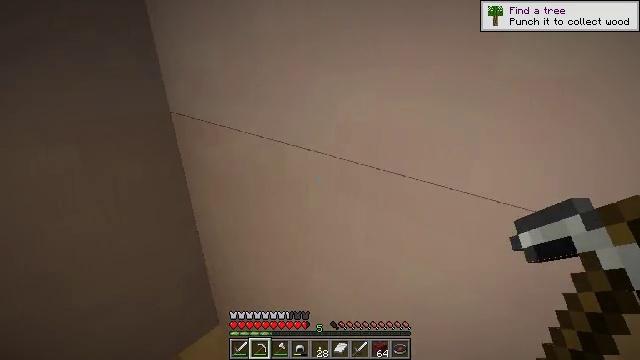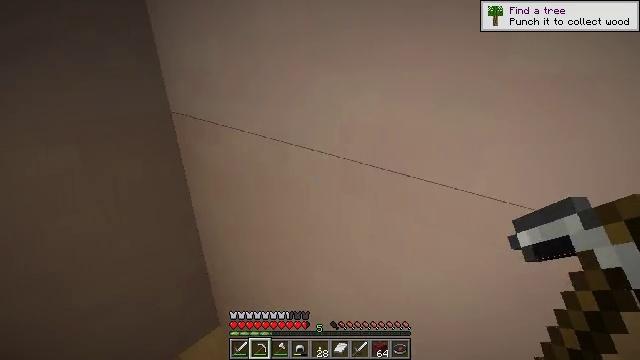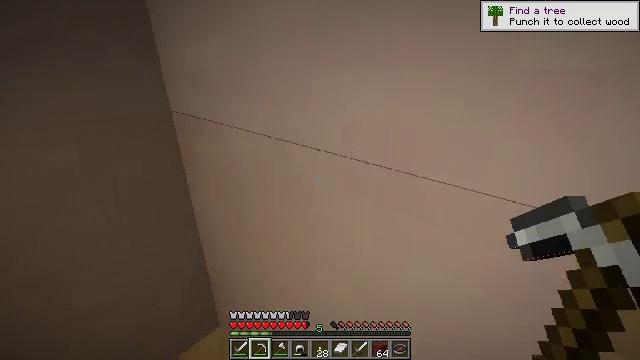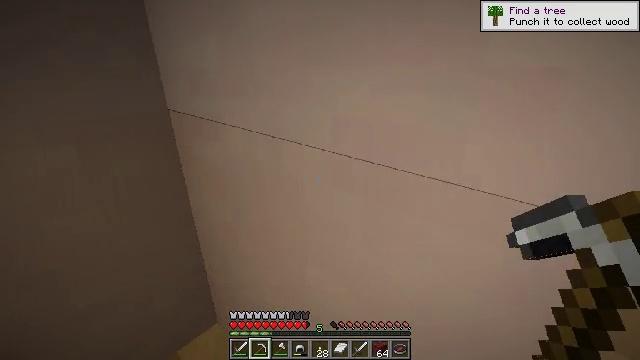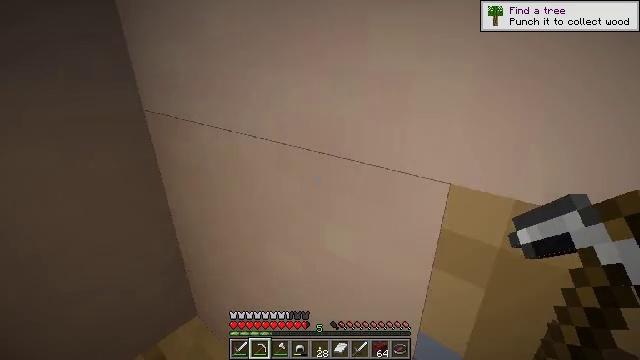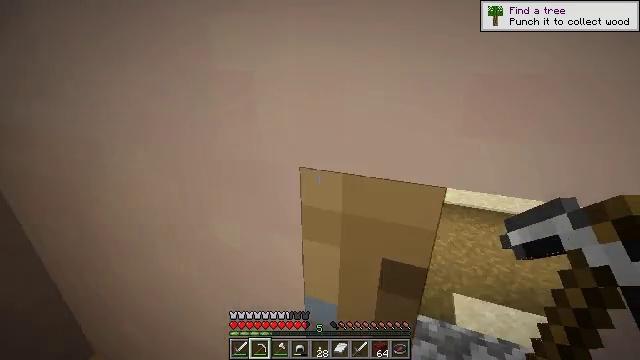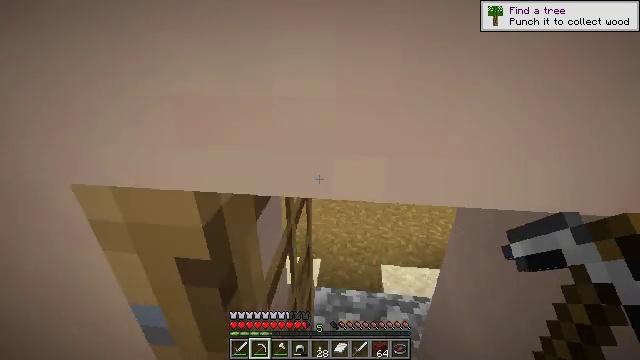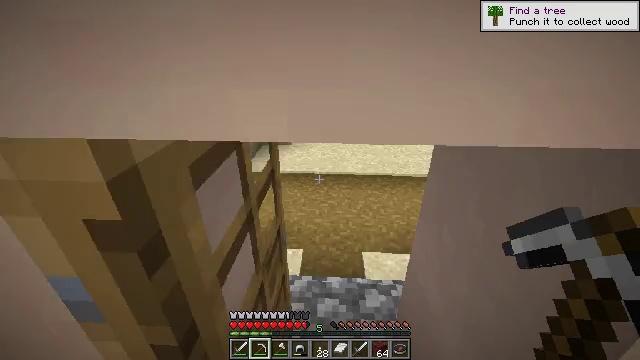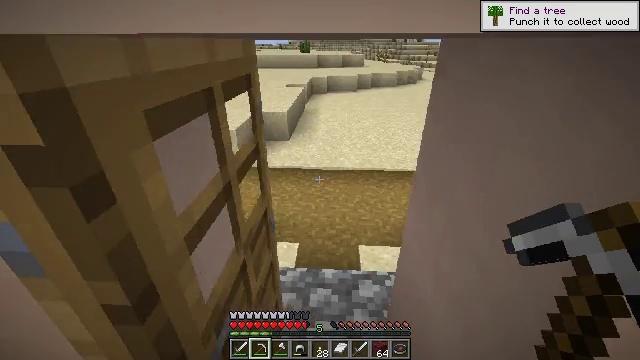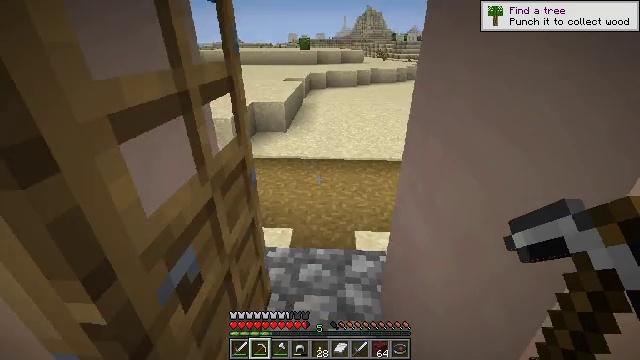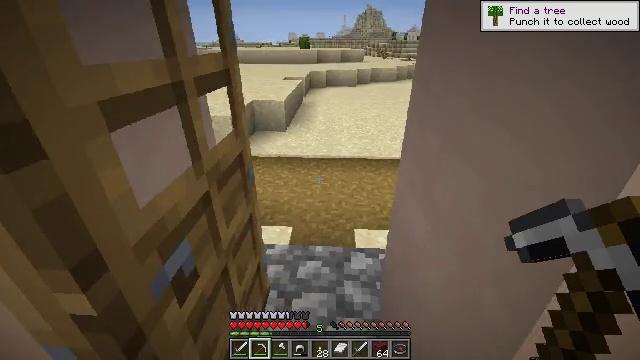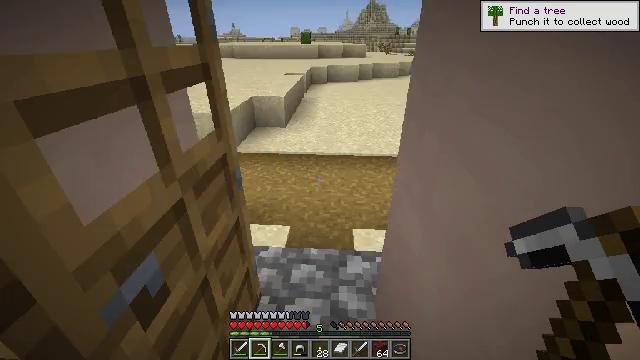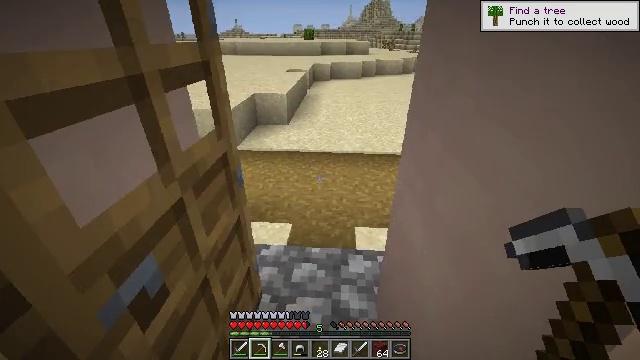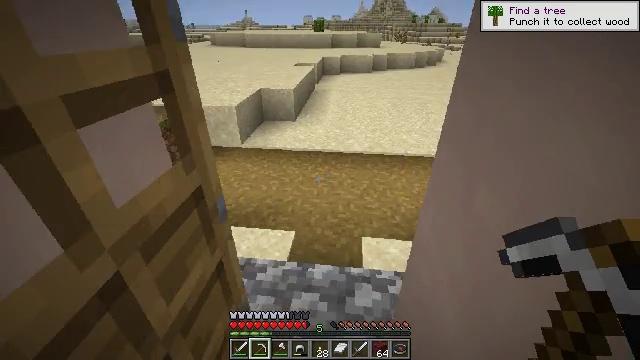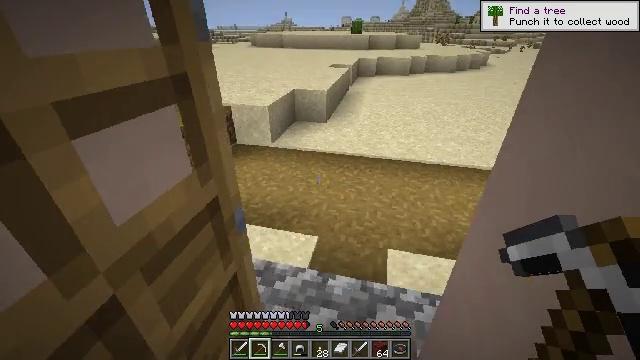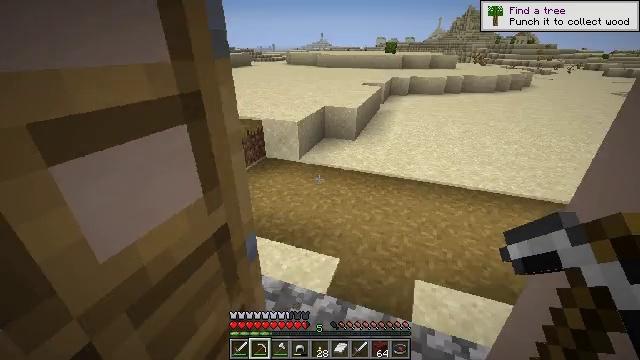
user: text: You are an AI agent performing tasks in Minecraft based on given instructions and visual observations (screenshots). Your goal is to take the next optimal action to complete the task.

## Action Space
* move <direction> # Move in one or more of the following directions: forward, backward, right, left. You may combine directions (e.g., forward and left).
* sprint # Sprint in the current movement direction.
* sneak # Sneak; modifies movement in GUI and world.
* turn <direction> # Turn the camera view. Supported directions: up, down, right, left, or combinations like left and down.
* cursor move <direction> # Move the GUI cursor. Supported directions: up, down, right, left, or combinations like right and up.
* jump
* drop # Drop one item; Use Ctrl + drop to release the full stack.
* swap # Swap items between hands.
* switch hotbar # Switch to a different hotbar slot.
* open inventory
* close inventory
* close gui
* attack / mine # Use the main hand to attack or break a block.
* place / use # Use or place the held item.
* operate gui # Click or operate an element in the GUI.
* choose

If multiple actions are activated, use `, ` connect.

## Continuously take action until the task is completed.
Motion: motion action
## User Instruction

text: Break the smooth stone to collect it.
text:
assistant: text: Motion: no_op
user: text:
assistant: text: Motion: no_op
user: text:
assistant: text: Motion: move right
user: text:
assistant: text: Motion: move right, turn right
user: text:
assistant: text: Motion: move right, turn right and down
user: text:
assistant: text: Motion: move right, turn right and down
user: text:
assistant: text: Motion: turn right and down
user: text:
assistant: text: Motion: no_op
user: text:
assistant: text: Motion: no_op
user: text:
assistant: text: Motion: no_op
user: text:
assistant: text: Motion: move forward
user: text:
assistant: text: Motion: move forward
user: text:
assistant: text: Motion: move forward, turn left and down
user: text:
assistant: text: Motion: move forward, turn left
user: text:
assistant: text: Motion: move forward, turn left and up
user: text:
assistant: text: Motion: move forward, turn left and up
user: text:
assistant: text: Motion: move forward
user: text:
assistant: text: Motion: move forward
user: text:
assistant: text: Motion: move forward
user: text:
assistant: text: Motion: move forward, turn left and down
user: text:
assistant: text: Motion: move forward, turn left and down
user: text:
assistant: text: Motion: turn left and down
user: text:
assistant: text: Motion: turn left and down
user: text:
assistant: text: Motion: turn left and up
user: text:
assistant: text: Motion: turn up
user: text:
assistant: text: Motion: turn up
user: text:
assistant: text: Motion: turn left and up
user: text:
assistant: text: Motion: turn up
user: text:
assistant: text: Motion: turn left and up
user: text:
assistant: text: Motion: no_op